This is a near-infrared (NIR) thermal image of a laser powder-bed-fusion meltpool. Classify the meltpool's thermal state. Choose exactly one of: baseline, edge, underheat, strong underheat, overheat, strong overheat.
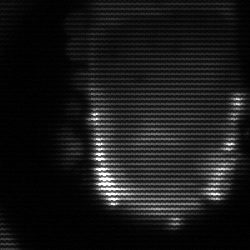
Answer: baseline